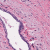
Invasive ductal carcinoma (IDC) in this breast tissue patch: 0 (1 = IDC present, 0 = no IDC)